Question: I'm adding <URL> to an existing project of mine but I'm doing something wrong and can't figure out what the problem is. The code works fine in the stand alone project.
'''
OSStatus RenderTone(
void *inRefCon,
AudioUnitRenderActionFlags *ioActionFlags,
const AudioTimeStamp *inTimeStamp,
UInt32 inBusNumber,
UInt32 inNumberFrames,
AudioBufferList *ioData)
{
// Fixed amplitude is good enough for our purposes
const double amplitude = 0.25;
// Get the tone parameters out of the view controller
ToneGeneratorViewController *viewController =
(ToneGeneratorViewController *)inRefCon;
double theta = viewController->theta;
double theta_increment =
2.0 * M_PI * viewController->frequency / viewController->sampleRate;
// This is a mono tone generator so we only need the first buffer
const int channel = 0;
Float32 *buffer = (Float32 *)ioData->mBuffers[channel].mData;
// Generate the samples
for (UInt32 frame = 0; frame < inNumberFrames; frame++)
{
buffer[frame] = sin(theta) * amplitude;
theta += theta_increment;
if (theta > 2.0 * M_PI)
{
theta -= 2.0 * M_PI;
}
}
// Store the updated theta back in the view controller
viewController->theta = theta;
return noErr;
}
'''
In the controller where I'm adding the code I only have warnings saying 'No previous prototype for function 'RenderTone'' (repeatedly)
I'm also getting a few errors but these aren't located in the source files I've written myself:

Any idea what could be causing those?
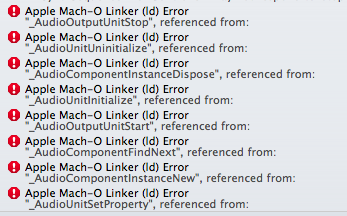
Answer: Add AudioToolbox.framework to your project.